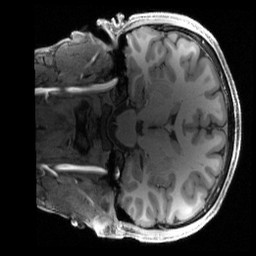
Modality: T1w
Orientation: coronal
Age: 28
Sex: male
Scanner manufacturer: siemens
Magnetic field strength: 3 T
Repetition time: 2.4 s
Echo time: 0.00222 s